Question: How can I make ggplot plot geom_smooth(method="lm"), but only if it fits some criteria? For instance, if I only want to draw lines if the slope is statistically significant (i.e. from the 'lm' fit is less than 0.01).
EDIT: Updated to a more complex example involving facets. Instead of generating the data from scratch, I modified the 'diamonds' data set.
'''
library(ggplot2)
library(data.table)
data(diamonds)
set.seed(777)
d <- data.table(diamonds)
d[color %in% c("D","E"), c("x","y") := list(x + runif(1000, -5, 5),
y + runif(1000, -5, 5))]
plt <- ggplot(d) + aes(x=x, y=y, color=color) +
geom_point() + facet_grid(clarity ~ cut, scales="free")
plt + geom_smooth(method="lm")
'''

What I would like is a way to plot all lines except those which do not have statistically significant slopes (i.e. D and E).
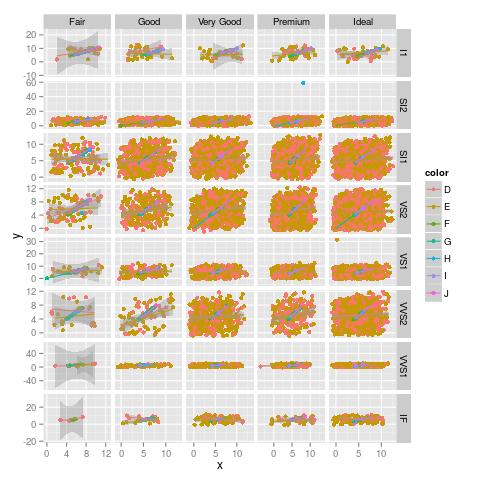
Answer: You can calculate the p-values by group and then subset in 'geom_smooth' (per the commenters):
'''
# Determine p-values of regression
p.vals = sapply(unique(d$z), function(i) {
coef(summary(lm(y ~ x, data=d[z==i, ])))[2,4]
})
plt <- ggplot(d) + aes(x=x, y=y, color=z) + geom_point()
# Select only values of z for which regression p-value is < 0.05
plt + geom_smooth(data=d[d$z %in% names(p.vals)[p.vals < 0.05],],
aes(x, y, colour=z), method='lm')
'''
Per your comment, try this, for example:
'''
p1 = ggplot(mtcars, aes(wt, mpg)) +
geom_point() + facet_grid(am ~ carb)
dat = data.frame(x=1:5, y=26:30, carb=1:5)
p1 + geom_point(data=dat, aes(x,y), colour="red", size=5)
'''
Note that since 'dat' has no 'am' column, 'ggplot' just plots the same values in 'dat' for each value of 'am'. Of course you can add values for 'am' and control what's plotted facet by facet.
I think this will take care of the faceting case. Note, however, that most of the regressions have p-values less than 0.05, probably because when you have lots of data, even tiny coefficients will be statistically significant.
'''
## Create a list holing the p-values for regressions on each
## combination of color, cut, and clarity
pvals = lapply(levels(d$color), function(i) {
lapply(levels(d$cut), function(j) {
lapply(levels(d$clarity), function(k) {
if(nrow(d[color==i & cut==j & clarity==k, ]) > 1) {
data.frame(color=i, cut=j, clarity=k,
p.val=coef(summary(lm(y ~ x, data = d[color==i & cut==j & clarity==k, ])))[2,4])
}
})
})
})
# Flatten pvals to a single list level
pvals = unlist(unlist(pvals, recursive=FALSE), recursive=FALSE)
# Turn pvals into a data frame
pvals = do.call(rbind, pvals)
# Keep only rows with p.val < 0.05
pvals = pvals[pvals$p.val < 0.05, ]
plt <- ggplot(d) + aes(x=x, y=y, color=color) +
geom_point() + facet_grid(clarity ~ cut, scales="free")
# Create a subset of data frame d containing only combinations of
# color, cut, and clarity for which we want to plot regression lines
# (you could subset right in the call to geom_smooth, but I thought this would be more clear)
d.subset = d[color %in% pvals$color &
cut %in% pvals$cut &
clarity %in% pvals$clarity, ]
# Plot regression lines only for groups in d.subset
plt + geom_smooth(data=d.subset, method="lm")
'''